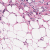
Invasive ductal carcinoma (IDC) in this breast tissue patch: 0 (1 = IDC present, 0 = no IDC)